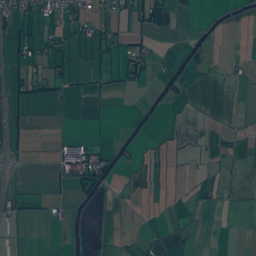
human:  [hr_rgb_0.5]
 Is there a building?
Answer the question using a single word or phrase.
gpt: yes

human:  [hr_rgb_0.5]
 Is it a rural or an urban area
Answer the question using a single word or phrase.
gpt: rural

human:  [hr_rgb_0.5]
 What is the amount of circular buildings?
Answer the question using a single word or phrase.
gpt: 1

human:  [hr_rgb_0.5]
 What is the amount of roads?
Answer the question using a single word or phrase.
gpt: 106

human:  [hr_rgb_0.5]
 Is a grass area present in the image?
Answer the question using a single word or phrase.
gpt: yes

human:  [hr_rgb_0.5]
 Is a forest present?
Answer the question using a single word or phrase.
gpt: yes

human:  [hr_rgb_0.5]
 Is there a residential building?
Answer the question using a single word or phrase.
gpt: yes

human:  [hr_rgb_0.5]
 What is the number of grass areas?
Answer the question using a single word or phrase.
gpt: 312

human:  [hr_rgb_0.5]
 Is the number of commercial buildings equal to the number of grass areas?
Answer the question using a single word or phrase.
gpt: no

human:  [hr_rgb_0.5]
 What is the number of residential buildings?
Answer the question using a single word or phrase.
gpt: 267

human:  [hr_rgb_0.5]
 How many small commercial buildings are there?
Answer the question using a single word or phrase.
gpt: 3

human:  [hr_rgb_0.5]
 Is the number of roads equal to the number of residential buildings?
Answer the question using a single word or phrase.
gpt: no

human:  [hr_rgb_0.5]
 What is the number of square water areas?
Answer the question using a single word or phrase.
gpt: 7

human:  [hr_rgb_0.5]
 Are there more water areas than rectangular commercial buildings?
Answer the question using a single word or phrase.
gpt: yes

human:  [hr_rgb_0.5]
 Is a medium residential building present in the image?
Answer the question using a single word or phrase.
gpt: yes

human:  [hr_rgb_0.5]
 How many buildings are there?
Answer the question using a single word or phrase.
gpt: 274

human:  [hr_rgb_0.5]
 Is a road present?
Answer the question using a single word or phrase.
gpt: yes

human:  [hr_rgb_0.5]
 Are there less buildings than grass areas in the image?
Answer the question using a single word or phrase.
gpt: yes

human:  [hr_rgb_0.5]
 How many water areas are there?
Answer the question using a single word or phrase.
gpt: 64

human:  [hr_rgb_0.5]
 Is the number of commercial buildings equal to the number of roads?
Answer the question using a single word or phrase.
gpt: no

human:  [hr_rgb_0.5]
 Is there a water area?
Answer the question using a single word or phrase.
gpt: yes

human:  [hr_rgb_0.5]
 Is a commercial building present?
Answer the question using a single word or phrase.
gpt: yes

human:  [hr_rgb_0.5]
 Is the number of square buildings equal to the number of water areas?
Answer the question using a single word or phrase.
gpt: no

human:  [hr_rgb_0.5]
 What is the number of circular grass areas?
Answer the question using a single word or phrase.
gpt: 1

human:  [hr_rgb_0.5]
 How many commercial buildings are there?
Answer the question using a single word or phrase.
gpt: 6

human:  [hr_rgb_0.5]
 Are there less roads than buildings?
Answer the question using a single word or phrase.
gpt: yes

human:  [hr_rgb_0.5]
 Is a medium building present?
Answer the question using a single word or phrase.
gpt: yes

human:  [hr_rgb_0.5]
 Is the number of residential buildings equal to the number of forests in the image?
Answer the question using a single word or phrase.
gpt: no

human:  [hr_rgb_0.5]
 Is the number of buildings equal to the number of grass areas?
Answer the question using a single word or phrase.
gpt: no

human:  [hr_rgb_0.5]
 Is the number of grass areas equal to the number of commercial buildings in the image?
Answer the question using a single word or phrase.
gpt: no

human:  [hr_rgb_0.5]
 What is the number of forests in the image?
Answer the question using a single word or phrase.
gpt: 68

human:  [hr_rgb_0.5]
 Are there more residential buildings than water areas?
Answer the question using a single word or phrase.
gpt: yes

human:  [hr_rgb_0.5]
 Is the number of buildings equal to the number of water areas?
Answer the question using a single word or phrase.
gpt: no

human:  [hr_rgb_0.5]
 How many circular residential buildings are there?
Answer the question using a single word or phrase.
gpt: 1

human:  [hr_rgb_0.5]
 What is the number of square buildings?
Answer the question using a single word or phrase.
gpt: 1

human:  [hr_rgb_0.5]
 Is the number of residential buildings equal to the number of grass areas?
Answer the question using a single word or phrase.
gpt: no

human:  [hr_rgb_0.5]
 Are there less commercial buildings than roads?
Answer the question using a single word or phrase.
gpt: yes

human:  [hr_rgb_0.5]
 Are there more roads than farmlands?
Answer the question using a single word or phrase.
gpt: yes

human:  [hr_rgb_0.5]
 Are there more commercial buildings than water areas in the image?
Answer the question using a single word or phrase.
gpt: no

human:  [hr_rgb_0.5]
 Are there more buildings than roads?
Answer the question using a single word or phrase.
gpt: yes

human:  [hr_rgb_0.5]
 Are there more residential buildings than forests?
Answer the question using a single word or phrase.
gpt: yes

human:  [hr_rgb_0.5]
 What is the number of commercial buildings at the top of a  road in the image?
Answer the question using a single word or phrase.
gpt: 6

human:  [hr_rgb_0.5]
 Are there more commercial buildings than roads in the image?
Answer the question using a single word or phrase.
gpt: no

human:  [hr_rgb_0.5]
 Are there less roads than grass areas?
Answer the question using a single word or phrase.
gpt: yes

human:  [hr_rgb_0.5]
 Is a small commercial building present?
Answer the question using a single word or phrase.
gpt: yes

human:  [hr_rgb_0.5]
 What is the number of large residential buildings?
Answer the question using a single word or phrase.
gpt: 0

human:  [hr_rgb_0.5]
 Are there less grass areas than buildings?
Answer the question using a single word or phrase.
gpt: no

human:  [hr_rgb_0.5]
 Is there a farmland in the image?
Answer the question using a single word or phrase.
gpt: yes

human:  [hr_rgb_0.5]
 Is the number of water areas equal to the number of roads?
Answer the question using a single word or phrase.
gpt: no

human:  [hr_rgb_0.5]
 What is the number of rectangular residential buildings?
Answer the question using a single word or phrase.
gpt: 166

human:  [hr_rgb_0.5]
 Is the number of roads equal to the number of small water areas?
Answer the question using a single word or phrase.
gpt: no

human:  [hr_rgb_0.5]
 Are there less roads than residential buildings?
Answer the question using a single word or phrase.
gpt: yes

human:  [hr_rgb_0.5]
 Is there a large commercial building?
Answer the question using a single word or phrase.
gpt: yes

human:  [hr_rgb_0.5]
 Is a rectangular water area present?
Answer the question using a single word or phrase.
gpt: yes

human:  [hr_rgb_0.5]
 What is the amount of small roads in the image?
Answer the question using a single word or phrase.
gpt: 106

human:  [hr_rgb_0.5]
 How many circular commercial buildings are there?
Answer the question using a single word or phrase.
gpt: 0

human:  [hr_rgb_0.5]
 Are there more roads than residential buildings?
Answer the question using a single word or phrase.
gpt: no

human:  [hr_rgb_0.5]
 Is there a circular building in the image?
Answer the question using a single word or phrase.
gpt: yes

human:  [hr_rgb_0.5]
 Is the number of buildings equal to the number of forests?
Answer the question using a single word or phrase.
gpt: no

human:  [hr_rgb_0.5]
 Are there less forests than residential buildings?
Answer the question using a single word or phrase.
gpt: yes

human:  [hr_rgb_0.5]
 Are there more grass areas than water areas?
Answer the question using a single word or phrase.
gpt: yes

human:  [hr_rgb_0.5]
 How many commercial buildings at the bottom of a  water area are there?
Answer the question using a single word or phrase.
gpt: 6

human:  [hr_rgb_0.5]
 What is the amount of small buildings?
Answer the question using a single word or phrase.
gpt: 268

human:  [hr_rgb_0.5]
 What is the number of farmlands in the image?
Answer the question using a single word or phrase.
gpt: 10